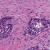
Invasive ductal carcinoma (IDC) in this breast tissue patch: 1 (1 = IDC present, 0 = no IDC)